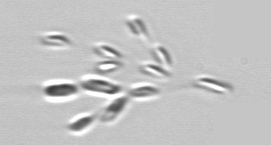
Label: Dinobryon